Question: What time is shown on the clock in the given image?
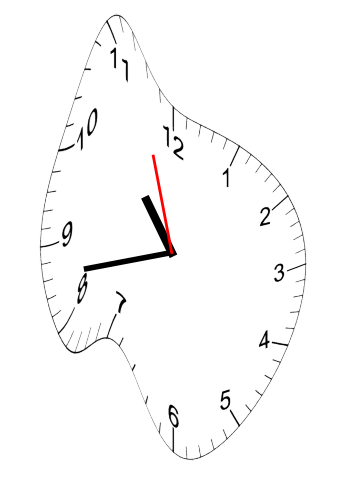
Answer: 10:42:57